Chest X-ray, PA view. Patient: 41 years old, sex F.
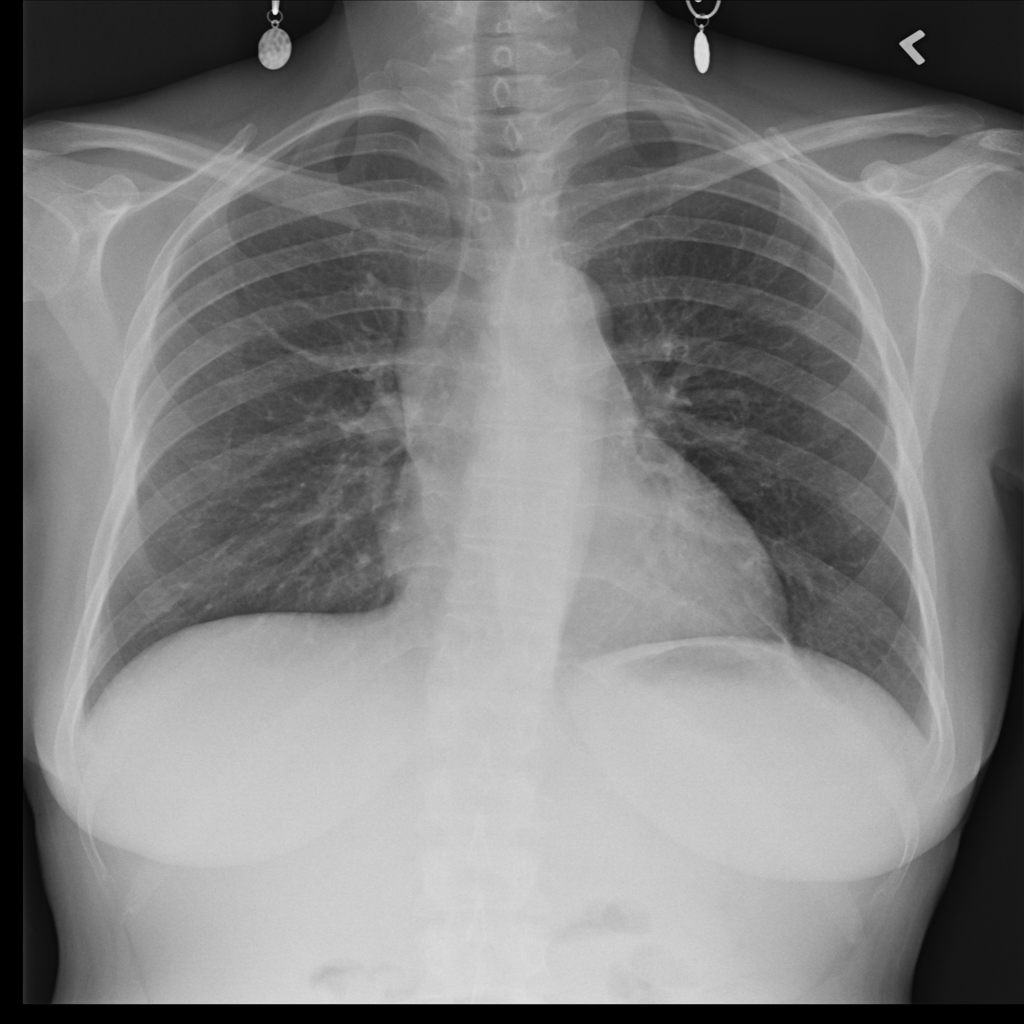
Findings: No Finding